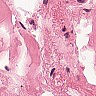
Metastatic tissue present: no